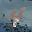
Label: 4